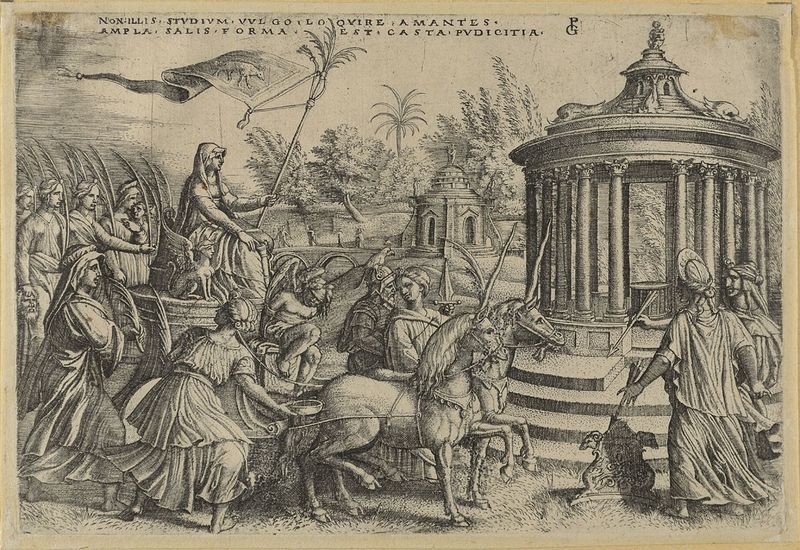
Titel: Triumph der Keuschheit, Blatt aus der Folge der Triumphe nach Petrarca
Künstler: Georg Pencz
Standort: Hamburg
Institution: Museum für Kunst und Gewerbe Hamburg
Schlagwörter: gemälde, menschen, tiere, geschichte, renaissance, pferde, delphin, papier, bogen, fahnen, fahne, flagge, grafik, graphik, wagen, fotografie, photographie, druckgraphik, druckgrafik, stich, rom, karte, tempel, amor, kupferstich, triumphzug, festzug, einhorn, cupido, unschuld, latein, standarten, gefesselt, einzug, triumphwagen, bogenschützen, gerippt, keuschheit, reproduktionen, druckerzeugnisse, tierornamente, heiligtümer, ripa, ornamentstich, vorlageblätter, entrée solennelle, joyeuse entrée, castitas, pudicitia, vergogna